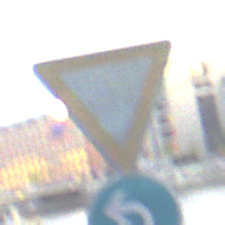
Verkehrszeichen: VorfahrtGewaehren
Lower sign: VorgeschriebeneFahrtrichtungLinks
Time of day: SunriseSunset
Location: Outdoor (Urban)
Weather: PartlyCloudy
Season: NotSpecified
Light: Natural